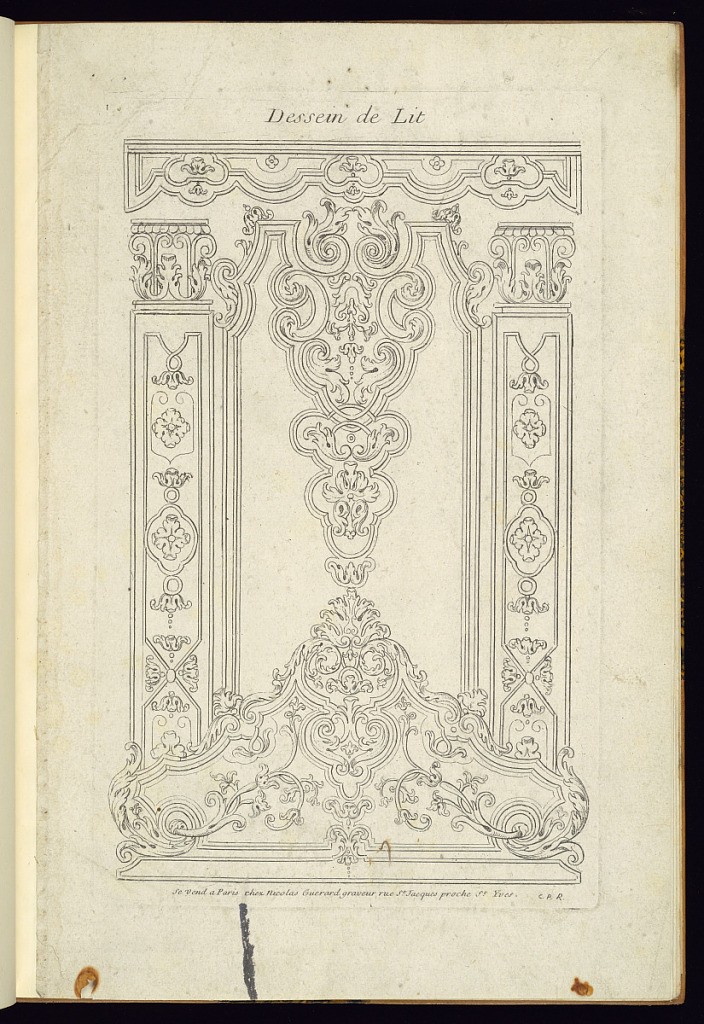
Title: Title Page
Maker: Nicolas Guérard, French, ca.1648 – 1719
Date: late 17th century
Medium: Etching on laid paper
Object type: Print
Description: Title page for a series of embroidered bed hangings. Desings for a headboard, backpiece and valance featuring strapwork, fleurons, rosettes, foliate scrolls, and scrolling acanthus leaves. The plate is titled and signed.